Interaction volume radius: 10 \u00c5
Interaction volume height: 15 \u00c5
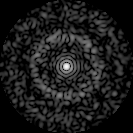
Disorder parameter: 0.8108